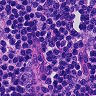
Metastatic tissue present: no